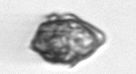
Label: Kryptoperidinium_triquetrum